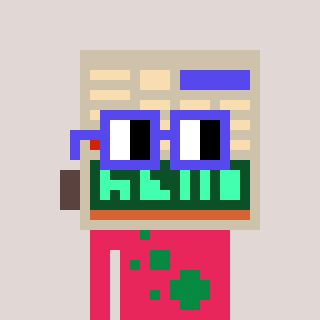
a pixel art character with square blue glasses, a calculator-shaped head and a redpinkish-colored body on a warm background